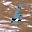
Label: 6